Interaction volume radius: 5 \u00c5
Interaction volume height: 10 \u00c5
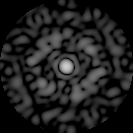
Disorder parameter: 0.8234